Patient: sex M, age 69
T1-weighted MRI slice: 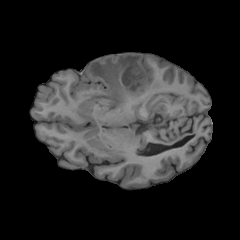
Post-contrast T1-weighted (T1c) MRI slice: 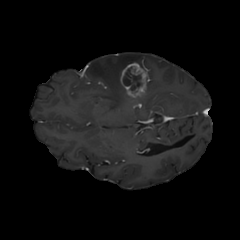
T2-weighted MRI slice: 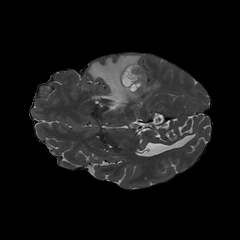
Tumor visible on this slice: yes
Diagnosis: Glioblastoma, IDH-wildtype
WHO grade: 4